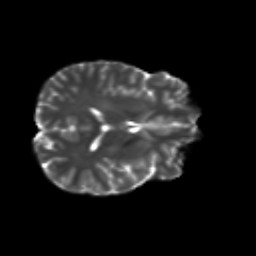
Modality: T2w
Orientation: axial
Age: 21
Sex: male
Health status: healthy
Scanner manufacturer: siemens
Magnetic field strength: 3 T
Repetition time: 8.6 s
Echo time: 0.095 s